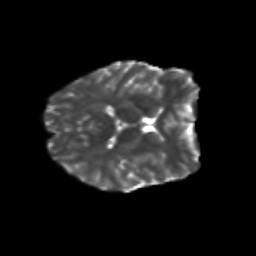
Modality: T2w
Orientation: axial
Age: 20
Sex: female
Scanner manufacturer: siemens
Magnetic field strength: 3 T
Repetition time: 3.5 s
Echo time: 0.113 s